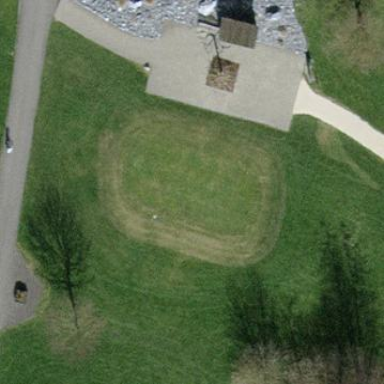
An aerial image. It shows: Golf tee on grassy land.